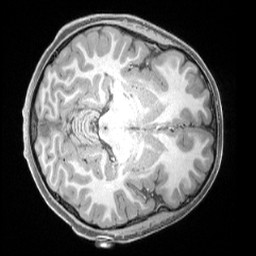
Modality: T1w
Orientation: axial
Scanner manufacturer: siemens
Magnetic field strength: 3 T
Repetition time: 2.4 s
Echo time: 0.00224 s